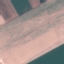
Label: AnnualCrop